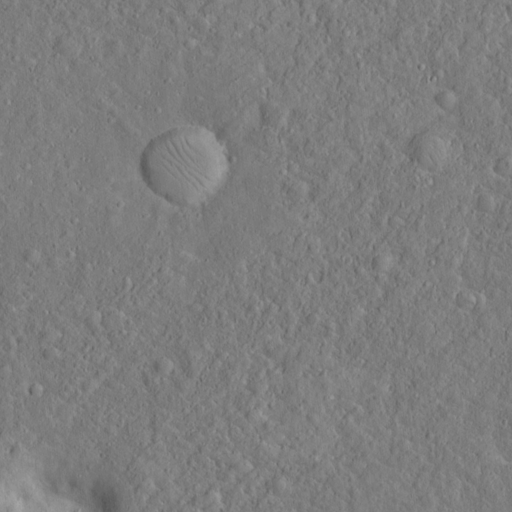
Classes present: Background, Cone